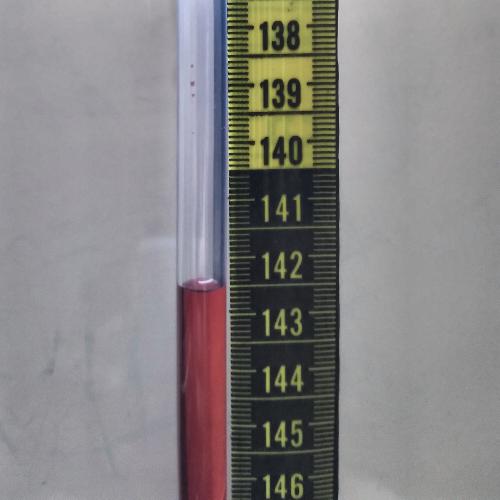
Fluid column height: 142.5 cm